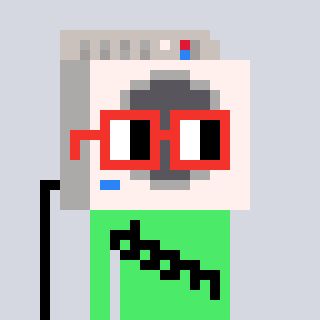
a pixel art character with square red glasses, a washing machine-shaped head and a teal-colored body on a cool background